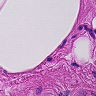
Metastatic tissue present: no